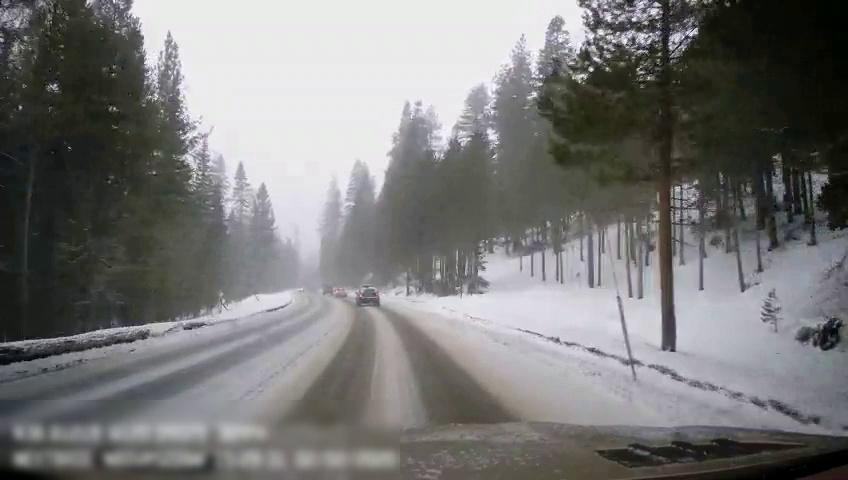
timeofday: Day
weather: Snowy
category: Drivable Space
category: Vehicles | Car
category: Vehicles | SUV